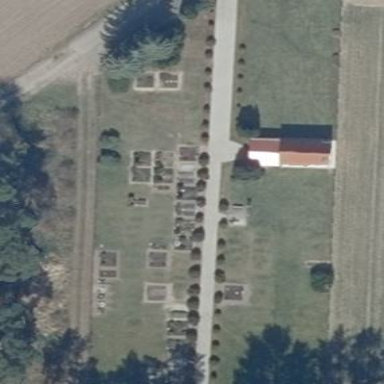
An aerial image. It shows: Cemetery.